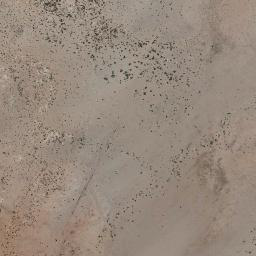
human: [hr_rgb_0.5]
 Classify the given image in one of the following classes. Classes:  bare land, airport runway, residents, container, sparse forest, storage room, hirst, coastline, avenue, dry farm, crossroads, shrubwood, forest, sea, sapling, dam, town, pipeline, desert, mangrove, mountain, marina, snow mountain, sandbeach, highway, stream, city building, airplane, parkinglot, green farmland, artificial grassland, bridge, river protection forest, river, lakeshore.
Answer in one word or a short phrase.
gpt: desert